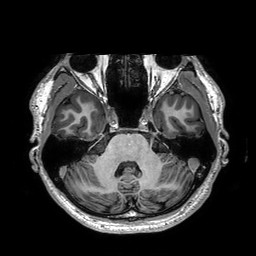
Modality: T1w
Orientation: coronal
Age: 43
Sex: male
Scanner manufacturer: philips
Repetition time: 0.006528 s
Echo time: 0.00294 s